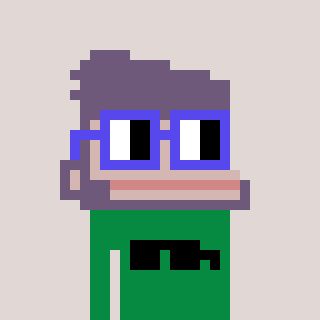
a pixel art character with square blue glasses, a ape-shaped head and a green-colored body on a warm background